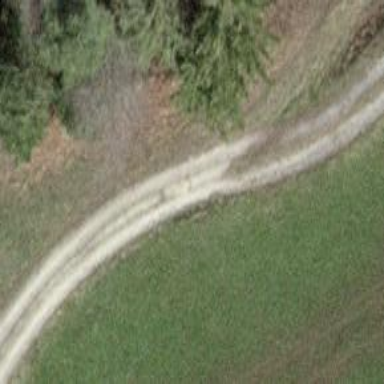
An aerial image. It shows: Gravel track with grade 2 quality.